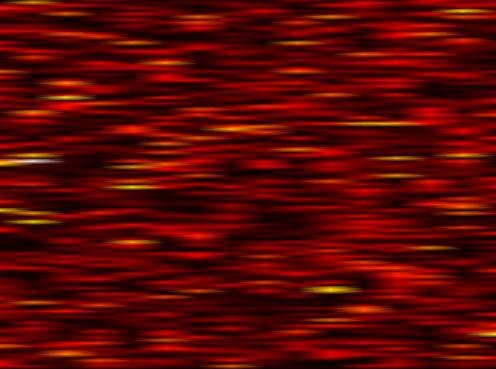
Label: UFMC